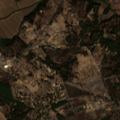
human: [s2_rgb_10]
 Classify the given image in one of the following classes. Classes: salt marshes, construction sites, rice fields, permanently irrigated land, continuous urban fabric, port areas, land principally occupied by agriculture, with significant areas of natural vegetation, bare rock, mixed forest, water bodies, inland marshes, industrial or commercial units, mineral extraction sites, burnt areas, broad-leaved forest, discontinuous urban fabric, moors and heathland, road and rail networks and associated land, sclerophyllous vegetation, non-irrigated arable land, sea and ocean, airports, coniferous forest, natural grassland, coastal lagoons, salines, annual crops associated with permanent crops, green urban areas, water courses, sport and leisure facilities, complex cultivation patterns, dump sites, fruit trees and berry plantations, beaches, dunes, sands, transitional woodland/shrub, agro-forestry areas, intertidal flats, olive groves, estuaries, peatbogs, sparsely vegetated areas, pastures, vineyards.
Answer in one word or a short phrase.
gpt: discontinuous urban fabric, rice fields, complex cultivation patterns, land principally occupied by agriculture, with significant areas of natural vegetation, transitional woodland/shrub